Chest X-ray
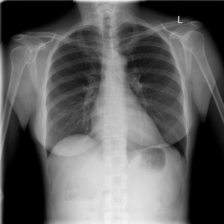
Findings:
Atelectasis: negative
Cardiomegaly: negative
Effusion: negative
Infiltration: negative
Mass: negative
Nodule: negative
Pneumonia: negative
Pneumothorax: negative
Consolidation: negative
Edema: negative
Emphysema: negative
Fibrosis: negative
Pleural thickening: negative
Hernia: negative